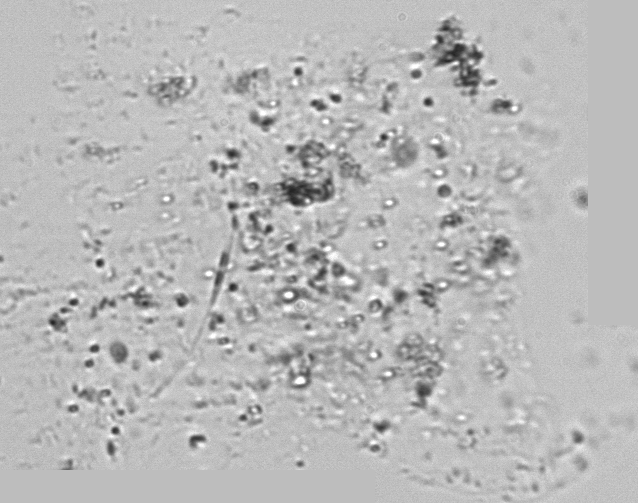
Label: Phaeocystis